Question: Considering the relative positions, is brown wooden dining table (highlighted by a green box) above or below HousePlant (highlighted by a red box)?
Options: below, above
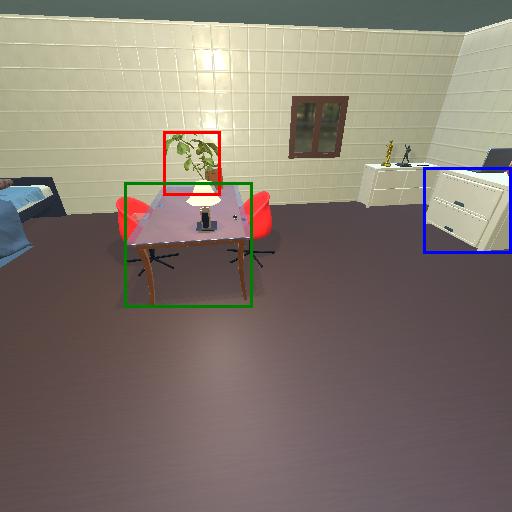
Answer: below